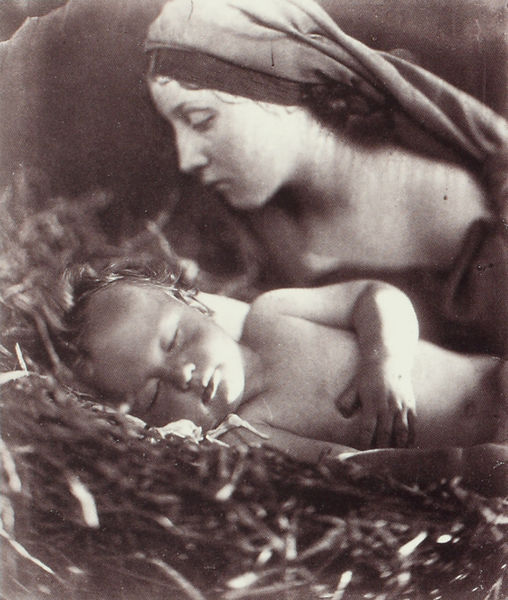
Titel: Lumiere et Amour, Freshwater
Künstler: Julia Margaret Cameron
Schlagwörter: hand, nackt, schatten, schlaf, weiß, finger, frau, grau, kleid, licht, mund, nase, schwarz, stroh, blick, gras, schleier, tuch, arm, augen, blass, faru, halten, blicken, haare, kind, mutter, blatt, esel, kopfbedeckung, liebe, ruhe, liegen, schlafen, schlafend, heu, baby, kopftuch, zopf, detail, bett, lciht, bauch, geschlossen, foto, fotografie, photographie, spiel, schwarz weiß, frieden, kleinkind, photo, christus, jesus, legen, maria, madonna, ochse, wachen, sohn, josef, geburt, krippe, säugling, weihnacht, weihnachten, mutte, jesuskind, schalf, schläft, geburt christi, schlummer, montage, muttergottes, christkind, grippe, fotografe, krippenspiel, lichtregie, babx, krippenspeil, jeaus